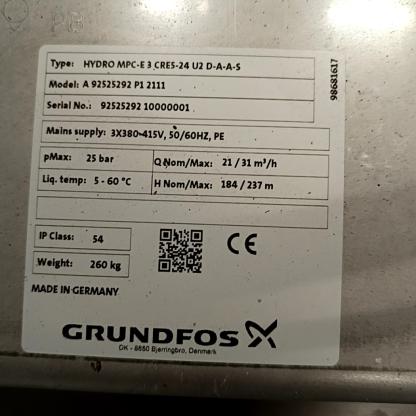
Klasa: tabliczka-znamionowa